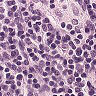
Metastatic tissue present: no